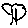
Label: tree